Question: I have a 'UIScrollView' inside another 'UIScrollView'. For example:

This grey area is my device.
Red scrollview is in the background
Yellow scrollview is a subview in red scrollview.
What i want to do is scroll up and down and still have an option to scroll right/left. But when i set delegate to yellow scroll view i cant move right/left. How to handle this ?
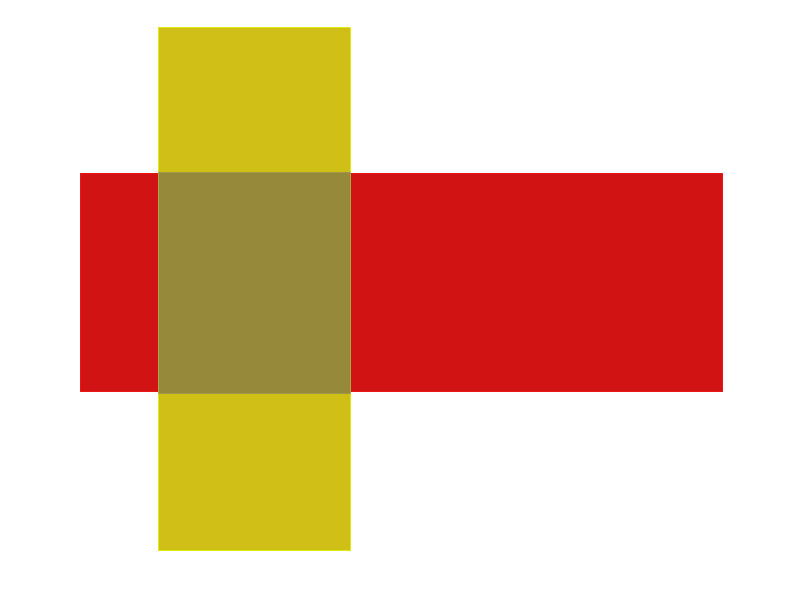
Answer: It is very easy, you just have to which scrollView you are using to call the delegate method.
In your delegate method:(your delegate method receives a parameter UIScrollView *)scrollView
'''
if(scrollView == scrollView1) {
//do stuff for scrollView1 like setContentSize
} else {
//do other stuff
}
'''
This is how you control 2 scrollViews with one delegate method.
About what you want to do:
It more be more useful to only make 1 scrollView and set its properties so you scroll to left and right and up and down, two scrollviews are useless and the fact, that they overlay is a problem because the scrollview underneath can not be accessed.